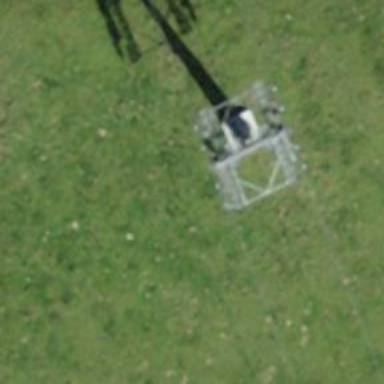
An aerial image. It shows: Pylon for aerialway.